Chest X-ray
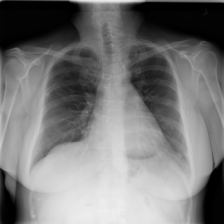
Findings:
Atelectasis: positive
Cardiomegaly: negative
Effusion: negative
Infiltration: negative
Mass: negative
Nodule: negative
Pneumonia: negative
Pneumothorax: negative
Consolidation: negative
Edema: negative
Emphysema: negative
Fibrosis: negative
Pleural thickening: negative
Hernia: negative